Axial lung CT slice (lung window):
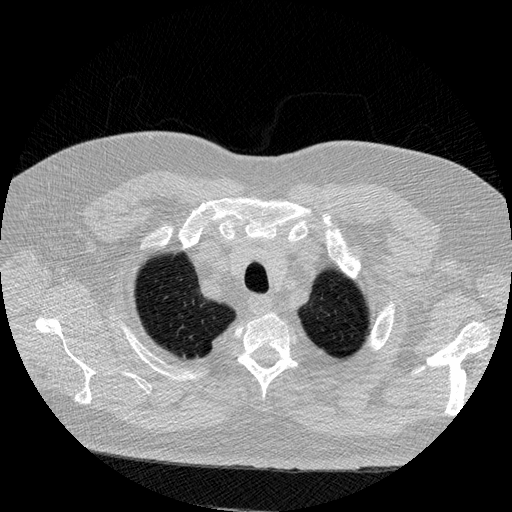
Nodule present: no